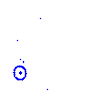
Particle: kaon